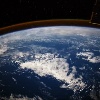
Label: cloud